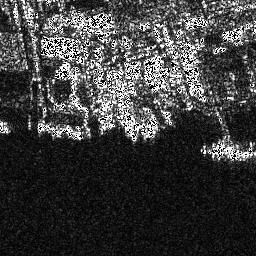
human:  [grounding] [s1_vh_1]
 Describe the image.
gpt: In the satellite image, there is  <ref>1 medium ship </ref> <box>[[14, 46, 32, 54, 0]]</box> located at left,  <ref>1 medium ship </ref> <box>[[80, 55, 98, 62, 0]]</box> located at right.